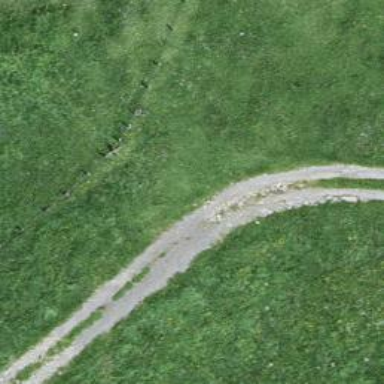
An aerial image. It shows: Track road with grade3 tracktype.